Question: I'm using Ruby on Rails and HighCharts:
So here is the print-screen that I see when setting my highchart:

Here is the code:
'''
@chart = LazyHighCharts::HighChart.new('pie') do |f|
f.chart({:defaultSeriesType=>"pie" , :margin=> [50, 200, 60, 170]} )
series = {
:type => 'pie',
:name => 'Browser share',
:data => [['say', 100],['may', 500]]
}
f.series(series)
f.options[:title][:text] = "Total spend on services"
f.legend(:layout=> 'vertical',:style=> {:left=> 'auto', :bottom=> 'auto',:right=> '50px',:top=> '100px'})
f.plot_options(:pie=>{
:allowPointSelect=>true,
:cursor=>"pointer" ,
:dataLabels=>{
:enabled=>true,
:color=>"white",
:style=>{
:font=>"13px Trebuchet MS, Verdana, sans-serif"
}
}
})
end
'''
All is good, apart from I don't see the labels on the pie... It seems there is a small string below the chart, however the label is not initialized.
Anyone know how to solve this issue?
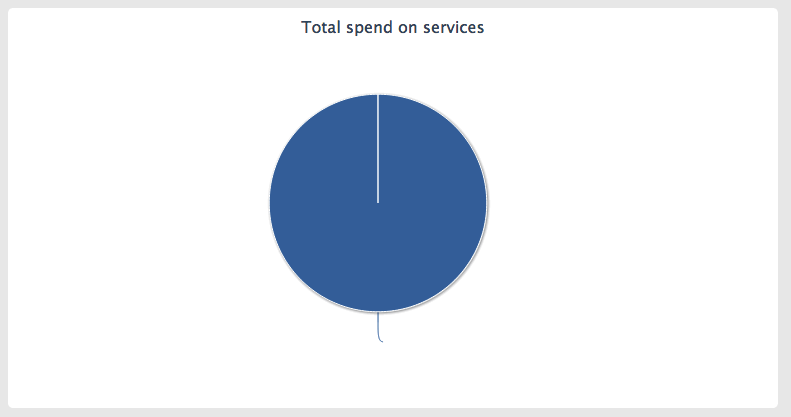
Answer: Is it because you have it set to white?
'''
:color=>"white",
'''